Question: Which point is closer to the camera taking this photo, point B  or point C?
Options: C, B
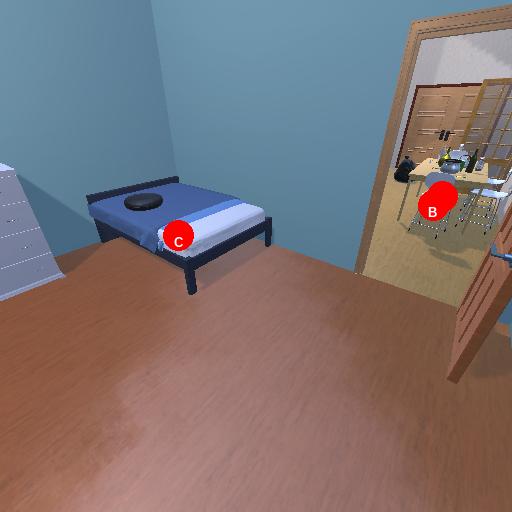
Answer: C